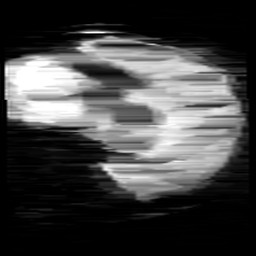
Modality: minIP
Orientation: sagittal
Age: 12
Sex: female
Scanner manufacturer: siemens
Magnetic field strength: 3 T
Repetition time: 0.027 s
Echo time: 0.02 s